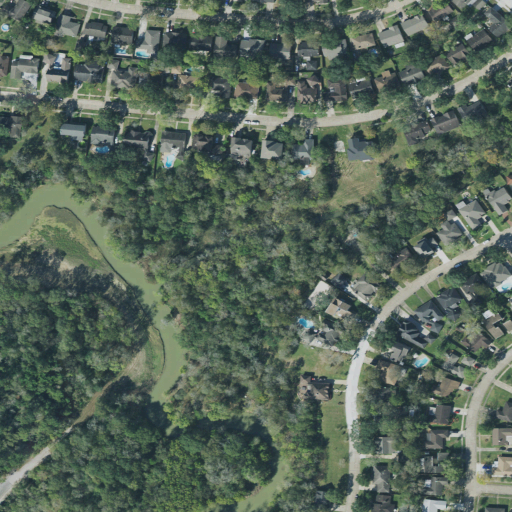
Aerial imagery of valley in Texas named Cedar Gully containing medium intensity development, low intensity development, mixed forest, woody wetlands, open development, and evergreen forest